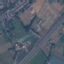
Land use / land cover: Highway